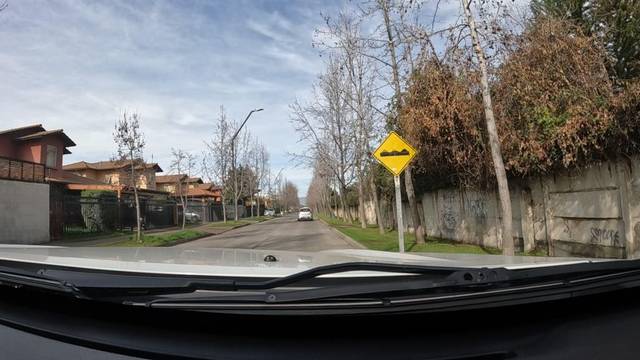
Region: Chile
Coordinates: -33.508, -70.554